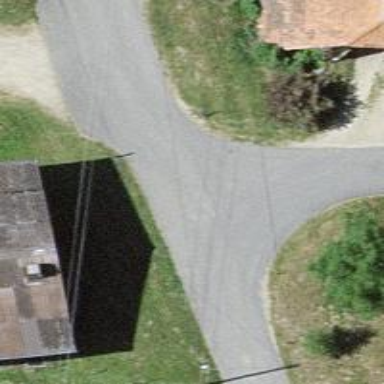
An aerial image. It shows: Well-maintained track road of grade 1.